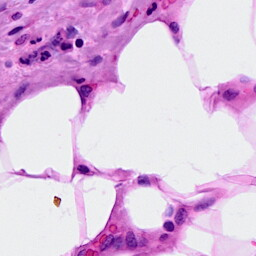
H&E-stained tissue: Breast